Aerial crown-view tile of a tropical tree (Barro Colorado Island, Panama), acquired 20240918:
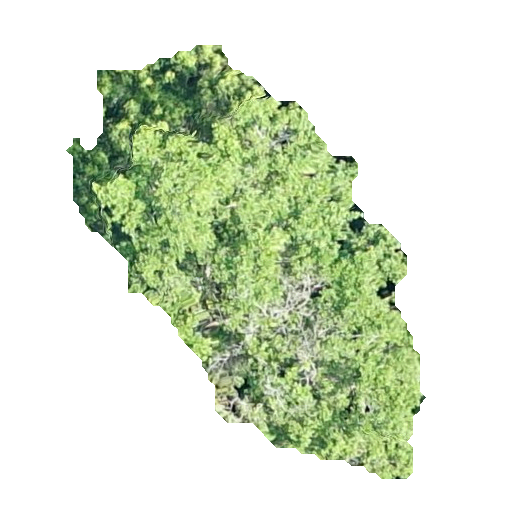
Species: Guatteria lucens
GBIF accepted scientific name: Guatteria lucens
Crown area: 140.765 m²